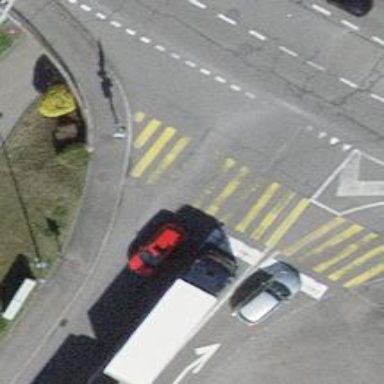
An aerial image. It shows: Road crossing with traffic signals.